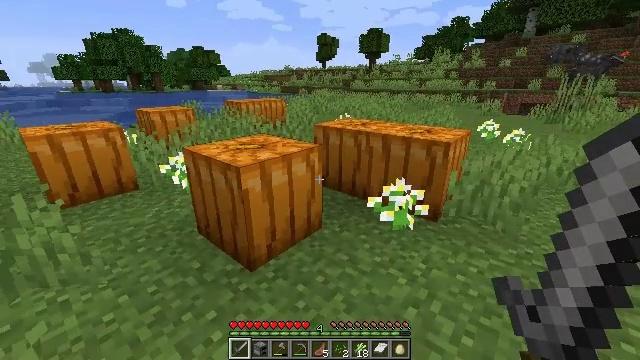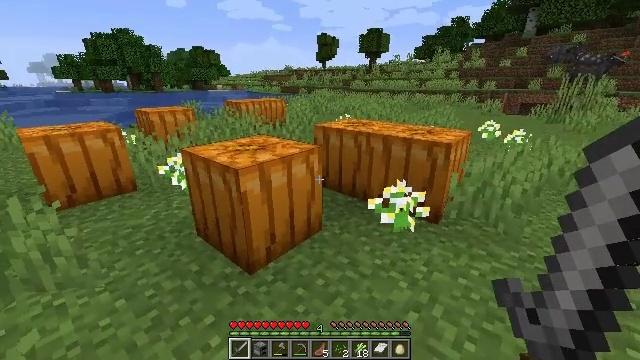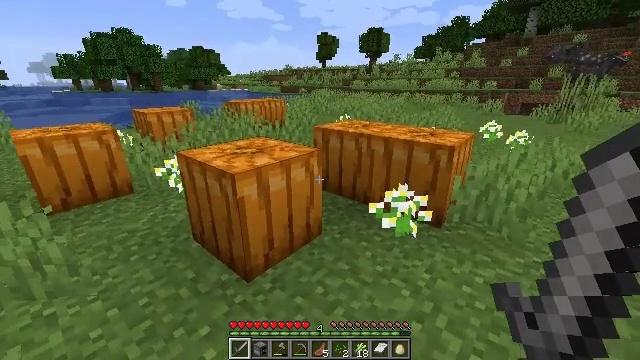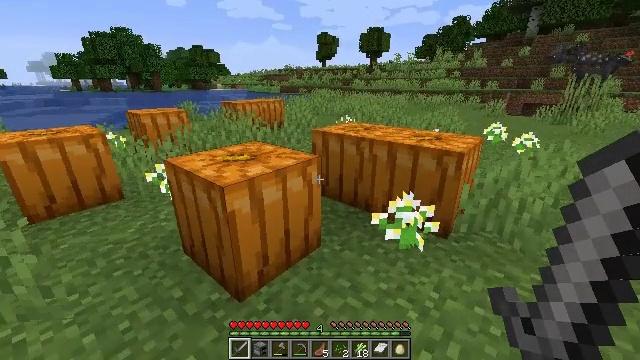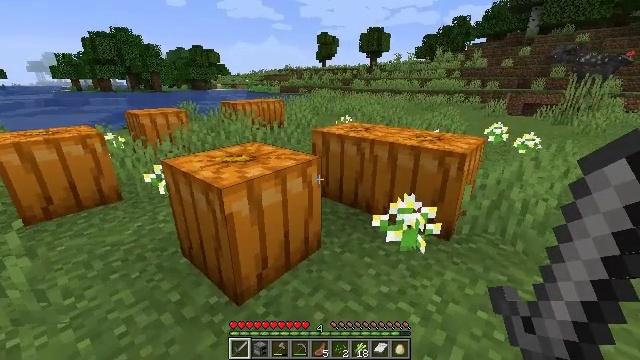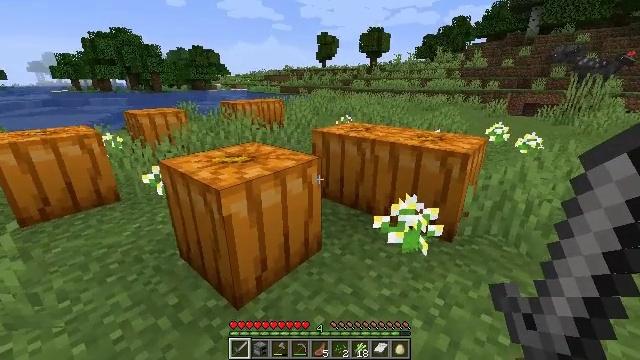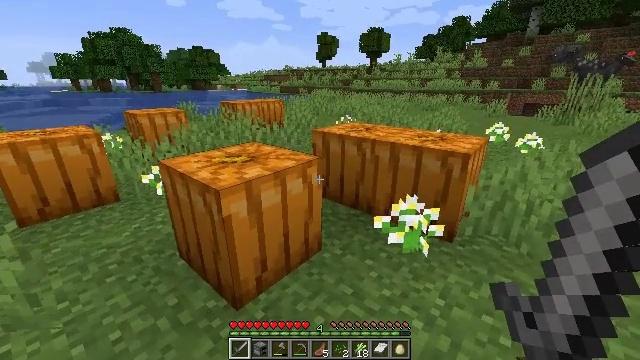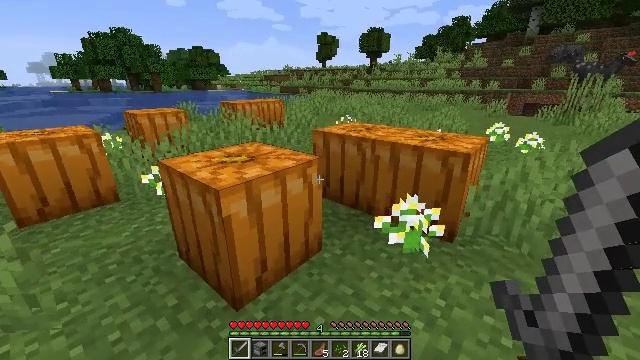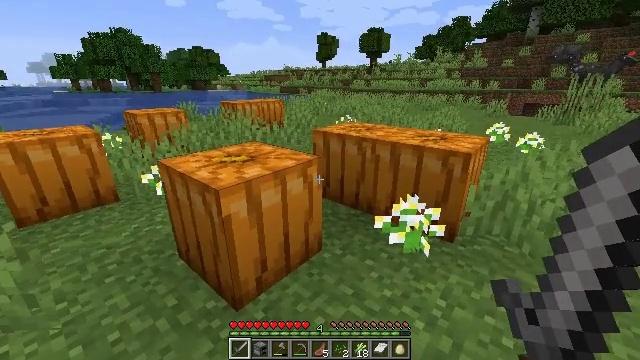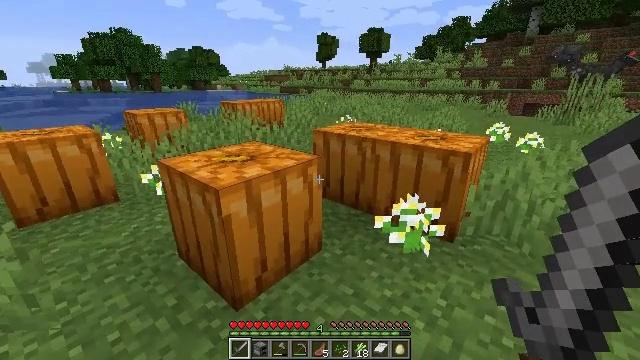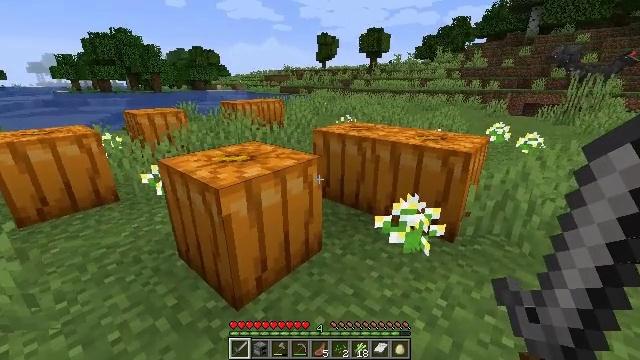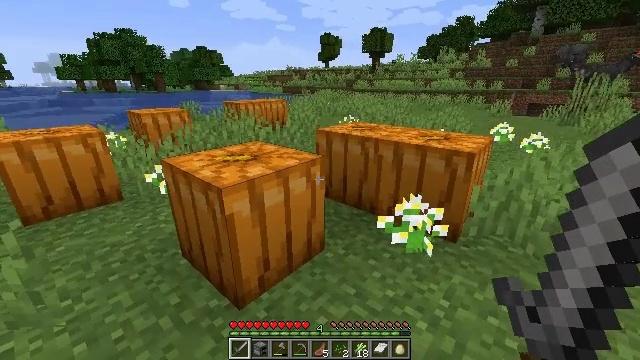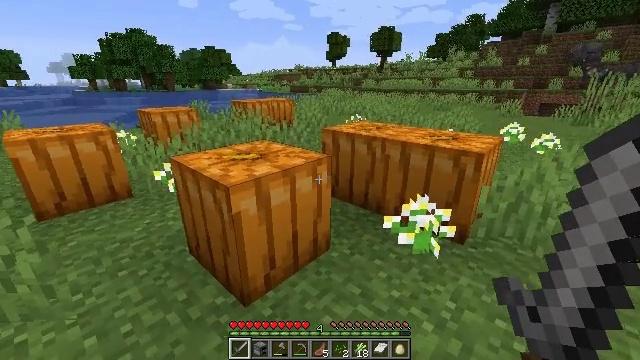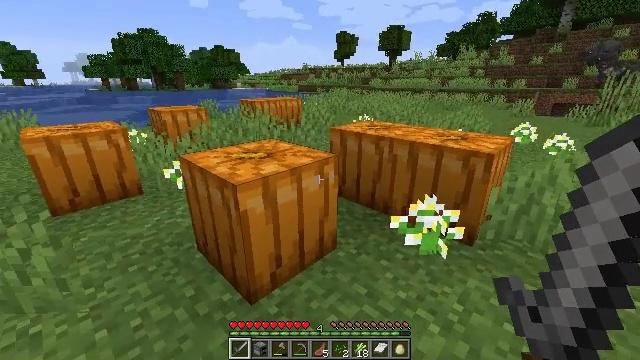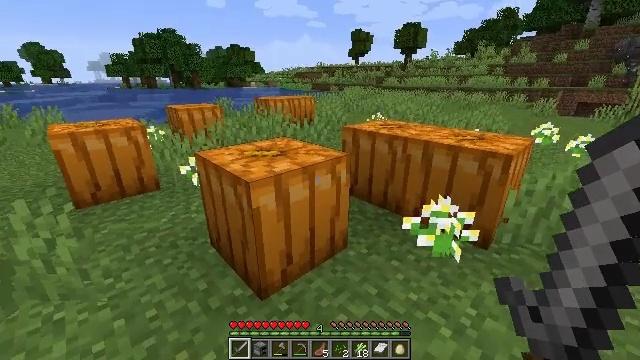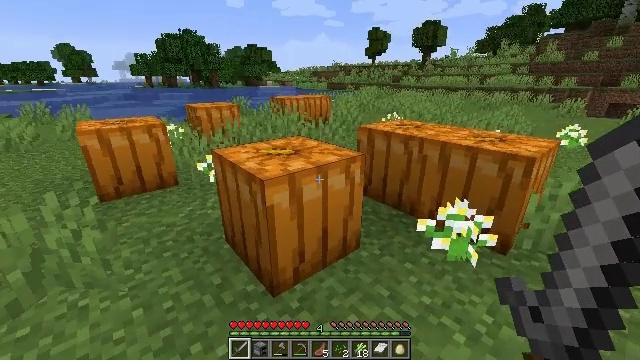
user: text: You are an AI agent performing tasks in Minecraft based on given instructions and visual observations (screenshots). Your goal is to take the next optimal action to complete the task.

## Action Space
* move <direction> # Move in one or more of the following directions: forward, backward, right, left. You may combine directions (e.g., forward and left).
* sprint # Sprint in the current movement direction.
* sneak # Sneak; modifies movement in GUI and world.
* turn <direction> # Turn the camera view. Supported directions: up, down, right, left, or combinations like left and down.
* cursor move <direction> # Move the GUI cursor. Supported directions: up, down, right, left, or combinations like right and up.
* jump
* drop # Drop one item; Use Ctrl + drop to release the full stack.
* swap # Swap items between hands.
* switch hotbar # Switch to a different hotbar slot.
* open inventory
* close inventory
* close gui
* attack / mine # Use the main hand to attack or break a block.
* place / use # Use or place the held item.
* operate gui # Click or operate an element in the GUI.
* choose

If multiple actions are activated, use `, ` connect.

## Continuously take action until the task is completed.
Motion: motion action
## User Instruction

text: Collect the pumpkin by holding left button.
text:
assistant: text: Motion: move forward
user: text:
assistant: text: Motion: move forward
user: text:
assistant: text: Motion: no_op
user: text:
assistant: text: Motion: no_op
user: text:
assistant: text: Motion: no_op
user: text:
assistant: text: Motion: no_op
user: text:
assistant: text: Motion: no_op
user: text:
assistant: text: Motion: no_op
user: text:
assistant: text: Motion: no_op
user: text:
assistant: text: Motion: no_op
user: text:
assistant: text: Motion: no_op
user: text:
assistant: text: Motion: turn left
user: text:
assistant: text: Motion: turn left
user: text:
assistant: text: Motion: turn left
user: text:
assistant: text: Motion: turn left
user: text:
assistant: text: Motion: turn left
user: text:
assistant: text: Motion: turn left
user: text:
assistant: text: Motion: turn left
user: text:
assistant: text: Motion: no_op
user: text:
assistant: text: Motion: no_op
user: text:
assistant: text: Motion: no_op
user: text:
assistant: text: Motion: move forward
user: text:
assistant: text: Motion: move forward
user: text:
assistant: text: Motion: no_op
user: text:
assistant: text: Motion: no_op
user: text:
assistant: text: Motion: no_op
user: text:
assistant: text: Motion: no_op
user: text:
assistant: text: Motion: no_op
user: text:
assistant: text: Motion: no_op
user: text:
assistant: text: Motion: no_op